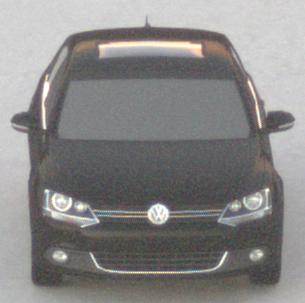
Make: VW
Model: Jetta 1.2 TSI
Detailed model: Jetta (IV)
Model produced from: 2011/01
Model produced until: 2014/08
Doors: 4
Color: black
Road condition: dry road
Daytime: sunrise or sunset
Contrast: low contrast